Field crop: maize
Growth stage: 2
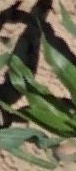
Species: maize